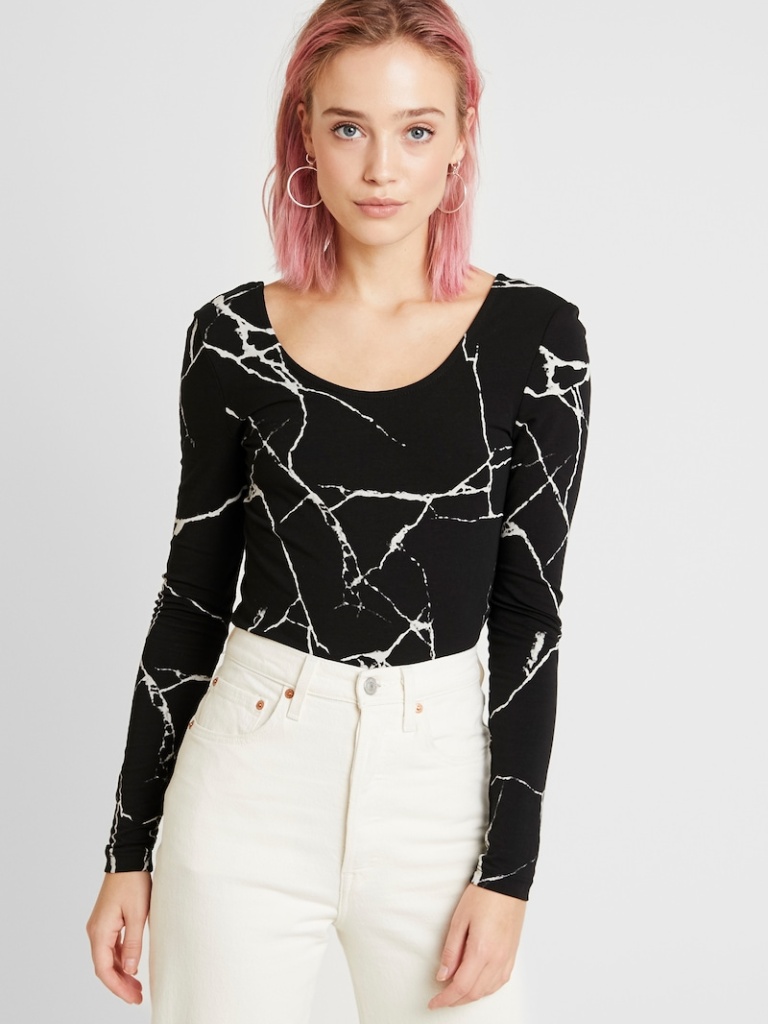
spandex tight a long-sleeved with the sleeves down full length Fully Tucked in scoop bodysuit